Question: I am making a simple program in spring getting this error .
'''
----
log4j:WARN No appenders could be found for logger (org.springframework.context.support.ClassPathXmlApplicationContext).
log4j:WARN Please initialize the log4j system properly.
Exception in thread "main" org.springframework.beans.factory.BeanCreationException: Error creating bean with name 'studentbean' defined in class path resource [META-INF/test.xml]: Error setting property values; nested exception is org.springframework.beans.NotWritablePropertyException: Invalid property 'name' of bean class [test]: Bean property 'name' is not writable or has an invalid setter method. Does the parameter type of the setter match the return type of the getter?
at org.springframework.beans.factory.support.AbstractAutowireCapableBeanFactory.applyPropertyValues(AbstractAutowireCapableBeanFactory.java:1361)
at org.springframework.beans.factory.support.AbstractAutowireCapableBeanFactory.populateBean(AbstractAutowireCapableBeanFactory.java:1086)
at org.springframework.beans.factory.support.AbstractAutowireCapableBeanFactory.doCreateBean(AbstractAutowireCapableBeanFactory.java:517)
at org.springframework.beans.factory.support.AbstractAutowireCapableBeanFactory.createBean(AbstractAutowireCapableBeanFactory.java:456)
at org.springframework.beans.factory.support.AbstractBeanFactory$1.getObject(AbstractBeanFactory.java:291)
at org.springframework.beans.factory.support.DefaultSingletonBeanRegistry.getSingleton(DefaultSingletonBeanRegistry.java:222)
at org.springframework.beans.factory.support.AbstractBeanFactory.doGetBean(AbstractBeanFactory.java:288)
at org.springframework.beans.factory.support.AbstractBeanFactory.getBean(AbstractBeanFactory.java:190)
at org.springframework.beans.factory.support.DefaultListableBeanFactory.preInstantiateSingletons(DefaultListableBeanFactory.java:580)
at org.springframework.context.support.AbstractApplicationContext.finishBeanFactoryInitialization(AbstractApplicationContext.java:895)
at org.springframework.context.support.AbstractApplicationContext.refresh(AbstractApplicationContext.java:425)
at org.springframework.context.support.ClassPathXmlApplicationContext.<init>(ClassPathXmlApplicationContext.java:139)
at org.springframework.context.support.ClassPathXmlApplicationContext.<init>(ClassPathXmlApplicationContext.java:83)
at test.main(test.java:12)
Caused by: org.springframework.beans.NotWritablePropertyException: Invalid property 'name' of bean class [test]: Bean property 'name' is not writable or has an invalid setter method. Does the parameter type of the setter match the return type of the getter?
at org.springframework.beans.BeanWrapperImpl.setPropertyValue(BeanWrapperImpl.java:1024)
at org.springframework.beans.BeanWrapperImpl.setPropertyValue(BeanWrapperImpl.java:900)
at org.springframework.beans.AbstractPropertyAccessor.setPropertyValues(AbstractPropertyAccessor.java:76)
at org.springframework.beans.AbstractPropertyAccessor.setPropertyValues(AbstractPropertyAccessor.java:58)
at org.springframework.beans.factory.support.AbstractAutowireCapableBeanFactory.applyPropertyValues(AbstractAutowireCapableBeanFactory.java:1358)
... 13 more
'''
i take help of this link .
<URL>
I do the following steps
create a xml in this folder WEB-INF test.xml
'''
<?xml version="1.0" encoding="UTF-8"?>
<beans
xmlns="http://www.springframework.org/schema/beans"
xmlns:xsi="http://www.w3.org/2001/XMLSchema-instance"
xmlns:p="http://www.springframework.org/schema/p"
xsi:schemaLocation="http://www.springframework.org/schema/beans
http://www.springframework.org/schema/beans/spring-beans-3.0.xsd">
<bean id="studentbean" class="test">
<property name="name" value="Vimal Jaiswal"></property>
</bean>
</beans>
public class test {
public static void main(String[] args) {
System.out.println("----");
ApplicationContext applicationContext = new ClassPathXmlApplicationContext("META-INF/test.xml");
;
//BeanFactory factory=new XmlBeanFactory(appContext);
Student student=(Student)applicationContext.getBean("studentbean");
student.displayInfo();
}
}
'''
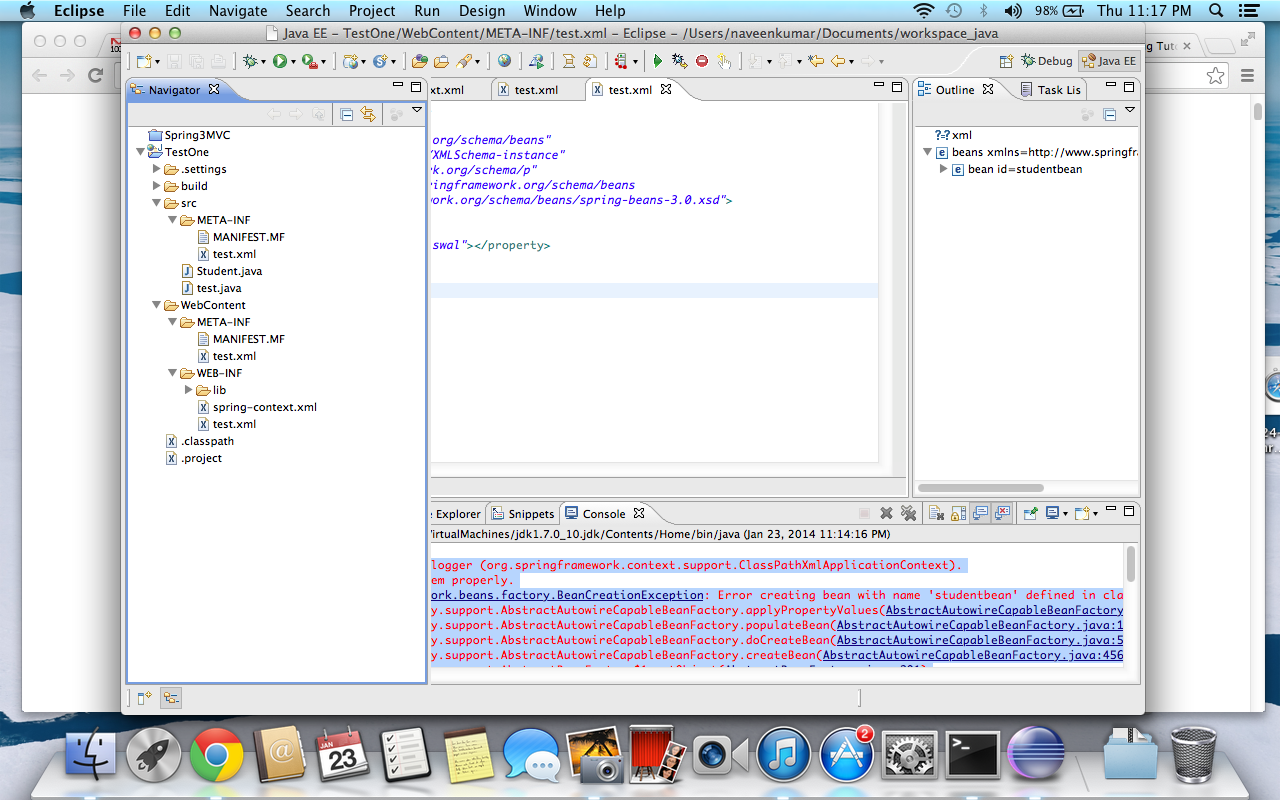
Answer: The problem is this:
'''
Caused by: java.io.FileNotFoundException: class path resource [META-INF/test.xml]
'''
You have not that file in your classpath..
Put your 'test.xml' file into 'META-INF' directory
For the new problem, in your test class you have to declare getter and setter for name property..